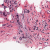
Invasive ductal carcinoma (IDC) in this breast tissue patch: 0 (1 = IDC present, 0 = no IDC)